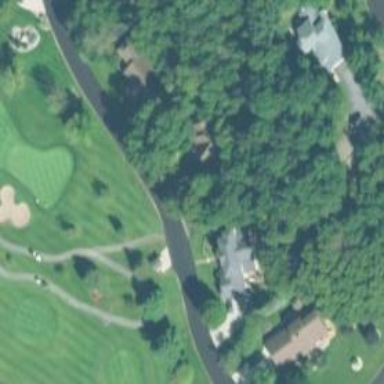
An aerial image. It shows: Path used for both walking and golf.